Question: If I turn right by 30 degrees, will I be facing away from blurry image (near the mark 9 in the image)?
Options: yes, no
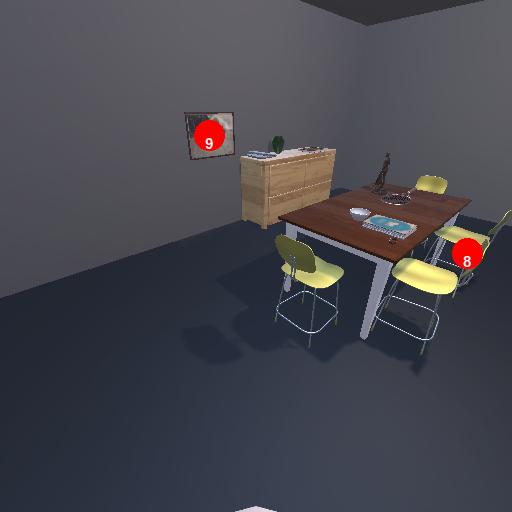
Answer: yes